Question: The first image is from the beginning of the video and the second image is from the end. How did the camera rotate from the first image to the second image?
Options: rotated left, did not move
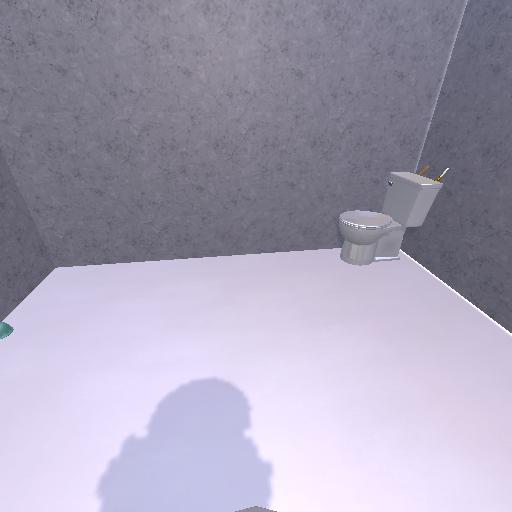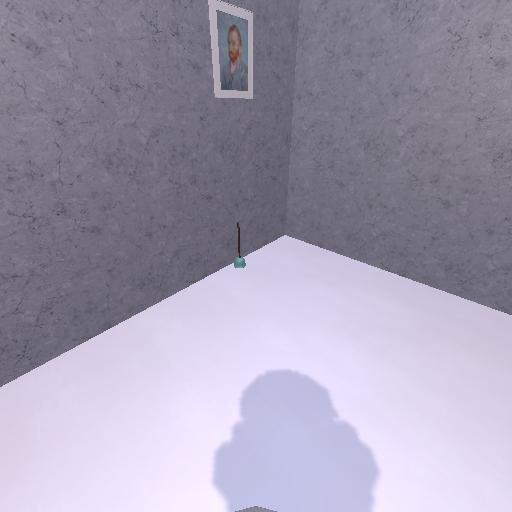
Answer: rotated left